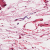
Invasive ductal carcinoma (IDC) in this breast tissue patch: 0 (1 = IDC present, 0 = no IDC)